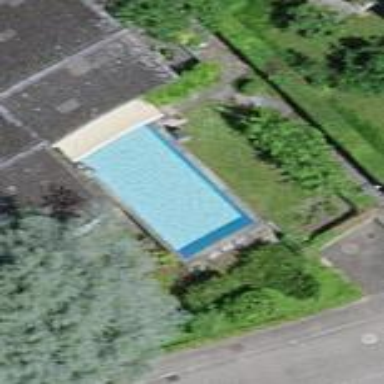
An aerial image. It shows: Swimming pool located in leisure land.